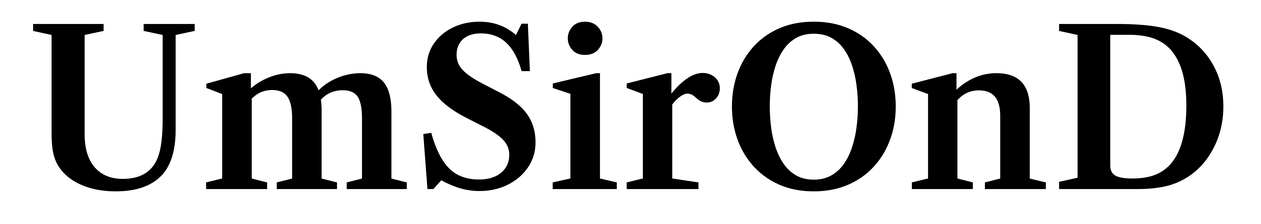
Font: LibreCaslonText_SemiBold